九年级 · 画法几何学
如图, 在 $\triangle A B C$ 中, $A B=A C, \angle B=30^{\circ}$, 以点 $A$ 为圆心, 以 $3 \mathrm{~cm}$ 为半径作 $\odot A$, 当 $A B=$ \$ \qquad \$ $\mathrm{cm}$时, $\mathrm{BC}$ 与 $\odot \mathrm{A}$ 相切.

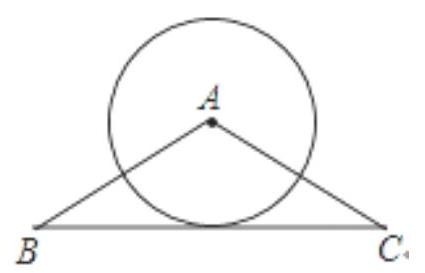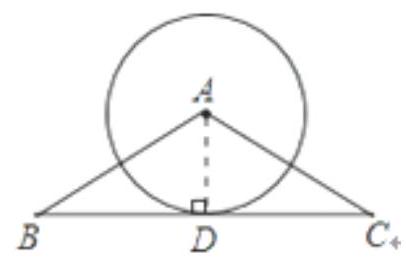
答案: 【分析】当 $\mathrm{BC}$ 与 $\odot \mathrm{A}$ 相切, 点 $\mathrm{A}$ 到 $\mathrm{BC}$ 的距离等于半径即可.

解：如图, 过点 $\mathrm{A}$ 作 $\mathrm{AD} \perp \mathrm{BC}$ 于点 $\mathrm{D}$.

$\because \mathrm{AB}=\mathrm{AC}, \quad \angle \mathrm{B}=30^{\circ}$,

$\therefore \mathrm{AD}=\frac{1}{2} \mathrm{AB}$, 即 $\mathrm{AB}=2 \mathrm{AD}$.

又 $\because \mathrm{BC}$ 与 $\odot \mathrm{A}$ 相切,

$\therefore \mathrm{AD}$ 就是圆 $\mathrm{A}$ 的半径,

$\therefore \mathrm{AD}=3 \mathrm{~cm}$,

则 $\mathrm{AB}=2 \mathrm{AD}=6 \mathrm{~cm}$.

故答案是: 6 .